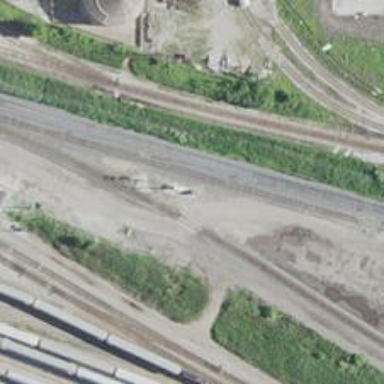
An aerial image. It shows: Railway crossover.